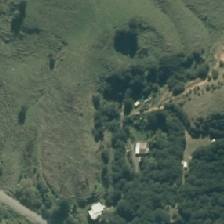
Land cover: deciduous_hardwood